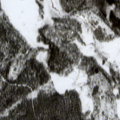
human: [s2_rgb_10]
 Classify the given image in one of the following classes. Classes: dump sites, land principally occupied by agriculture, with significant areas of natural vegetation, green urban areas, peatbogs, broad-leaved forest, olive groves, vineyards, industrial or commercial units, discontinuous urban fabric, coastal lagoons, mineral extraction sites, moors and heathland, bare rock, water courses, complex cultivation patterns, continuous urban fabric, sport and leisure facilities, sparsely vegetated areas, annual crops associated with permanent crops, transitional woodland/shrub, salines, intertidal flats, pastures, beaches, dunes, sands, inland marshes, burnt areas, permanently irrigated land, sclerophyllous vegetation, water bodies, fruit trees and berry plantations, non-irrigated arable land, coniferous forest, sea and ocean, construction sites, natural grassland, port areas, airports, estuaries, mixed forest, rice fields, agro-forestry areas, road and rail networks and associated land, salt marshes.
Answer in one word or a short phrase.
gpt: coniferous forest, peatbogs